Question: Beginners iOS dev question here.
I have a plist in the following format:

I've converted this plist into an array in my app using:
'''
NSMutableArray *array2 = [[NSMutableArray alloc] initWithContentsOfFile:path];
'''
and have verified the content using NSLog.
However the issue I have is in understanding objectAtIndex. How do i obtain Item2 in Item1 i.e. the value 6? I'm used to Javas "'array[1][2]'" style :p
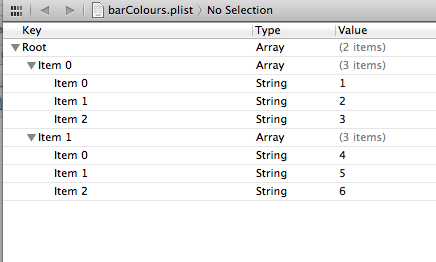
Answer: You can actually still use 'array[1][2]' in Objective-C (with Xcode 4). Otherwise the "Objective-C way" to do it is:
'[[array objectAtIndex:1] objectAtIndex:2];'
But it is lots more code and for someone from most other backgrounds, not as readable either.